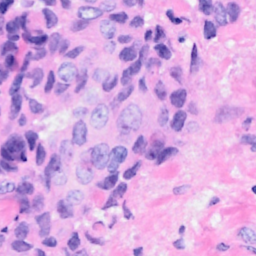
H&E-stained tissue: Breast